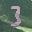
Label: 3